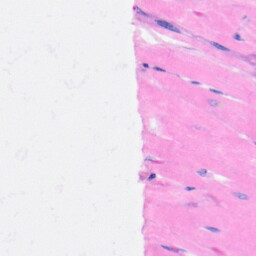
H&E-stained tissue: Heart